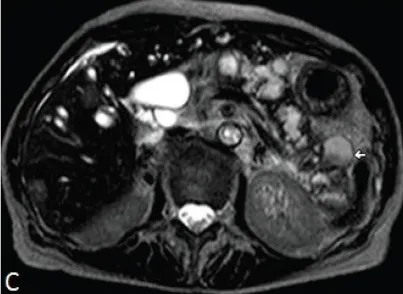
C) The T2 weighted sequence shows hyperintense cystic focal images and others which are heterogeneously hyper and hypointense consistent with the image descriptions in B (arrow).
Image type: radiology (mri)